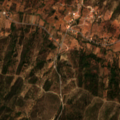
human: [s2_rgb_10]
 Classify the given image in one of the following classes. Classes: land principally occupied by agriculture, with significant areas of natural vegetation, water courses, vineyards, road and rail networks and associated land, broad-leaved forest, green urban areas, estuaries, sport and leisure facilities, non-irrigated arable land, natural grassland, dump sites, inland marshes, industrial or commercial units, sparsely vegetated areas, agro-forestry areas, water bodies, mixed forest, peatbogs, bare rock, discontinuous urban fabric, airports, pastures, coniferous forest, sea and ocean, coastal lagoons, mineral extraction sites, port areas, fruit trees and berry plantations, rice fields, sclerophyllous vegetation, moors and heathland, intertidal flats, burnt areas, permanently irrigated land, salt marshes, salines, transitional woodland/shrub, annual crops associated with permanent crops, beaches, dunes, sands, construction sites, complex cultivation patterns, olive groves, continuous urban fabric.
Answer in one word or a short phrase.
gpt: annual crops associated with permanent crops, land principally occupied by agriculture, with significant areas of natural vegetation, broad-leaved forest, mixed forest, sclerophyllous vegetation, transitional woodland/shrub